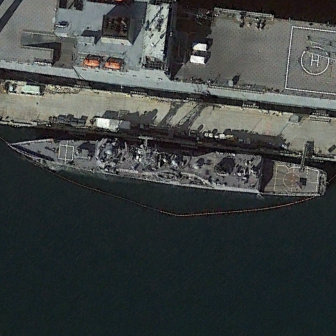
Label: cruiser